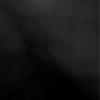
Label: dusty